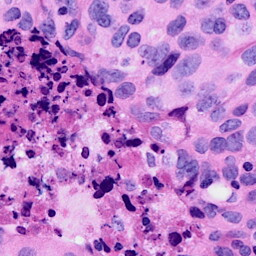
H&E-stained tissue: Breast